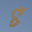
Label: 8